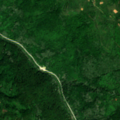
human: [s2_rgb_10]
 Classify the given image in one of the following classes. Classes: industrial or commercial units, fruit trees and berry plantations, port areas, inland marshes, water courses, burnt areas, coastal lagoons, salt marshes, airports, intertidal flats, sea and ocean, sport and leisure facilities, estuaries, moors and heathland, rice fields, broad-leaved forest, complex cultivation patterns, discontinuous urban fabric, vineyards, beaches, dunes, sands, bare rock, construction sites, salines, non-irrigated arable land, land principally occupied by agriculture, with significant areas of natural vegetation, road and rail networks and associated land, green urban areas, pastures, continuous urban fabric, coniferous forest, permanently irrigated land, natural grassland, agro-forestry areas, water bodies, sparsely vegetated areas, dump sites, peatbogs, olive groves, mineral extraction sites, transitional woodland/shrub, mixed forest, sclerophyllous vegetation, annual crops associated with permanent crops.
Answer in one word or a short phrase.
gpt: complex cultivation patterns, broad-leaved forest, transitional woodland/shrub